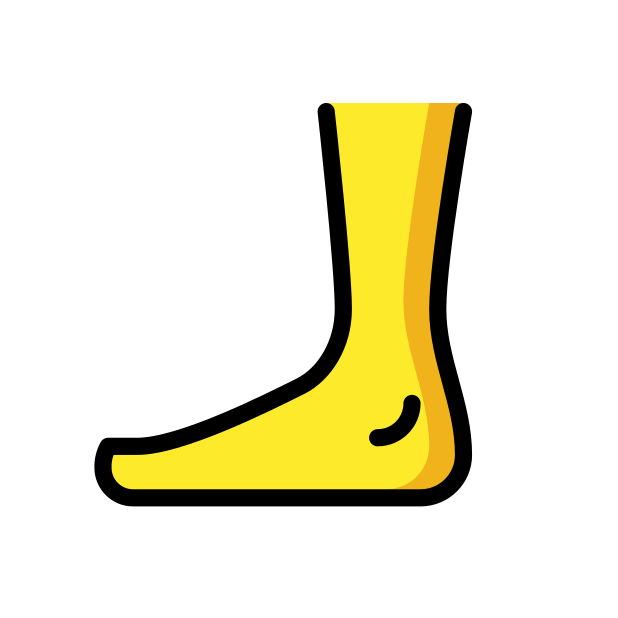
Emoji: 🦶
Name: foot
Unicode: 0x1f9b6